【题型】填空题　【知识点】平面几何　【难度】medium
如图，在平行四边形$ABCD$中，$E$是边$AD$的中点，$CE$与对角线$BD$相交于点$F$，设向量$\overrightarrow{AB} = \overrightarrow{a}$，向量$\overrightarrow{BC} = \overrightarrow{b}$，那么向量$\overrightarrow{BF} = \underline{\ \ \ \ \ \ }$。（用含$\overrightarrow{a}$、$\overrightarrow{b}$的式子表示）

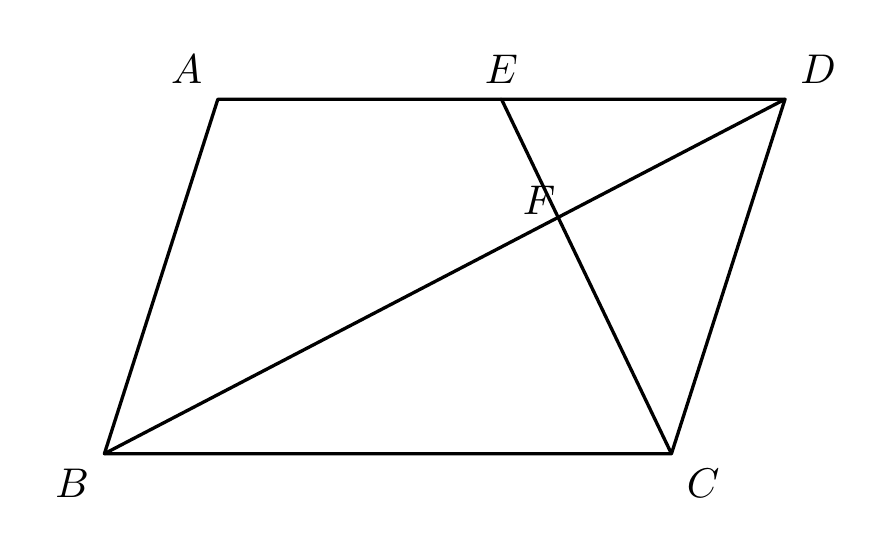
【解答】
\noindent【答案】$\dfrac{2}{3}\overrightarrow{b} - \dfrac{2}{3}\overrightarrow{a}$

\vspace{1em}
\noindent【分析】本题主要考查了平面向量的知识，结合平行四边形性质，相似三角形的性质解题是关键。利用平行四边形的性质可先证明$BF = \dfrac{2}{3}BD$，然后用三角形法则表示出$\overrightarrow{BD}$，即可得到$\overrightarrow{BF}$。

\vspace{1em}
\noindent【详解】解：$\because$ 四边形$ABCD$是平行四边形，\\
$\therefore DC \parallel AB$，$DC = AB$，$AD \parallel BC$，$AD = BC$，\\
$\therefore \overrightarrow{BC} = \overrightarrow{AD} = \overrightarrow{b}$，$\triangle DEF \backsim \triangle BCF$，\\
$\because E$是边$AD$的中点，\\
$\therefore \dfrac{DE}{BC} = \dfrac{DF}{BF} = \dfrac{1}{2}$，\\
$\therefore BF = \dfrac{2}{3}BD$，\\
$\because \overrightarrow{BD} = \overrightarrow{BA} + \overrightarrow{AD} = \overrightarrow{BA} + \overrightarrow{BC} = \overrightarrow{b} - \overrightarrow{a}$，\\
$\therefore \overrightarrow{BF} = \dfrac{2}{3}\overrightarrow{BD} = \dfrac{2}{3}\overrightarrow{b} - \dfrac{2}{3}\overrightarrow{a}$，\\
故答案为：$\dfrac{2}{3}\overrightarrow{b} - \dfrac{2}{3}\overrightarrow{a}$。